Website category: movie
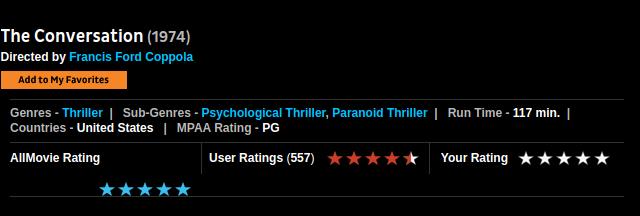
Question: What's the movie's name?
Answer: The Conversation

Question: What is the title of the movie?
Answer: The Conversation

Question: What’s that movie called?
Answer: The Conversation

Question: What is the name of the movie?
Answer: The Conversation

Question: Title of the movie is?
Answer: The Conversation

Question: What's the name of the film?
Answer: The Conversation

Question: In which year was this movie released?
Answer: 1974

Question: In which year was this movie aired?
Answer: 1974

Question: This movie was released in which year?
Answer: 1974

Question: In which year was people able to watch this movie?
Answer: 1974

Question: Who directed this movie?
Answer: Francis Ford Coppola

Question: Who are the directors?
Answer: Francis Ford Coppola

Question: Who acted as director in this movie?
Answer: Francis Ford Coppola

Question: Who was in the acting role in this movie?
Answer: Francis Ford Coppola

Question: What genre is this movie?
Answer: Thriller

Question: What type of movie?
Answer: Thriller

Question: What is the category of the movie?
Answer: Thriller

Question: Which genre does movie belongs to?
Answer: Thriller

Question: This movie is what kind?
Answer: Thriller

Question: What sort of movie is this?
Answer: Thriller

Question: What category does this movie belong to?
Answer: Thriller

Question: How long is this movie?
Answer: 117 min.

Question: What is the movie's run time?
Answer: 117 min.

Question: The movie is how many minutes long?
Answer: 117 min.

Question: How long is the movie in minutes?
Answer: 117 min.

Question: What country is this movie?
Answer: United States

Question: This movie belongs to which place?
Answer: United States

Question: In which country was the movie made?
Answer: United States

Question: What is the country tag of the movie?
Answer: United States

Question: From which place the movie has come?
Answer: United States